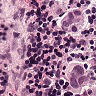
Metastatic tissue present: no